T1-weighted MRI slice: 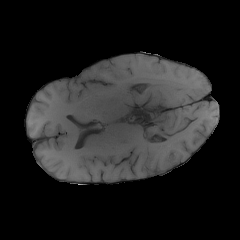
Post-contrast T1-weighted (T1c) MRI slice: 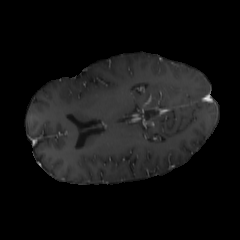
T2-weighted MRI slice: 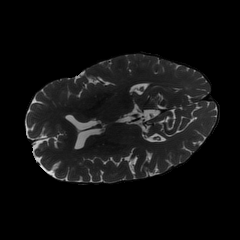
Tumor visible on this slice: no